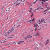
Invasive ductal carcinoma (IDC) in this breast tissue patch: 0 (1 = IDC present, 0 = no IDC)